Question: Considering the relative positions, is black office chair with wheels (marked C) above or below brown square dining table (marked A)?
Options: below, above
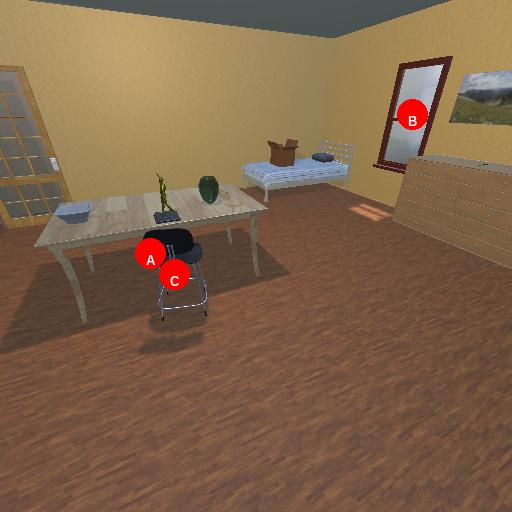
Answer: below